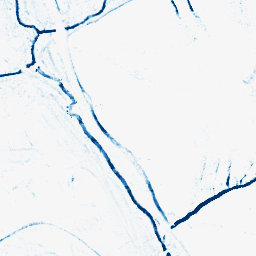
Category: morphological
Decomposition family: morphological_ellipse
Decomposition parameters: operation: closing
width: 5
height: 5
Upsampling method: bicubic
Upsampling parameters: scale: 2
Upsampling scale: 2